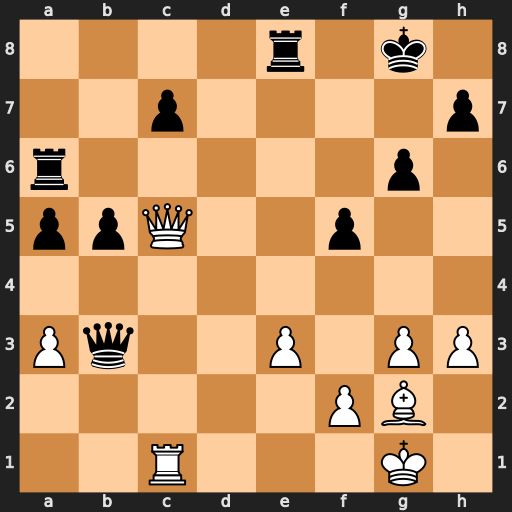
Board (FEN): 4r1k1/2p4p/r5p1/ppQ2p2/8/Pq2P1PP/5PB1/2R3K1
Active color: w
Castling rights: -
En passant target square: -
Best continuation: Bd5+ Qxd5 Qxd5+